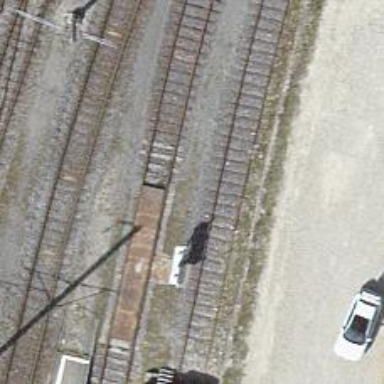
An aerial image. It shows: Disused railway siding.